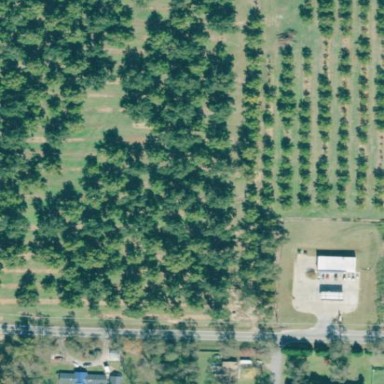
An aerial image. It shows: Orchard.